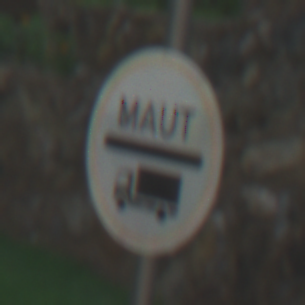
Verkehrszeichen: Mautpflicht
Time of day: MorningAfternoon
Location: Outdoor (Urban)
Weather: PartlyCloudy
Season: NotSpecified
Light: Natural